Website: bh-photo
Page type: address-validator
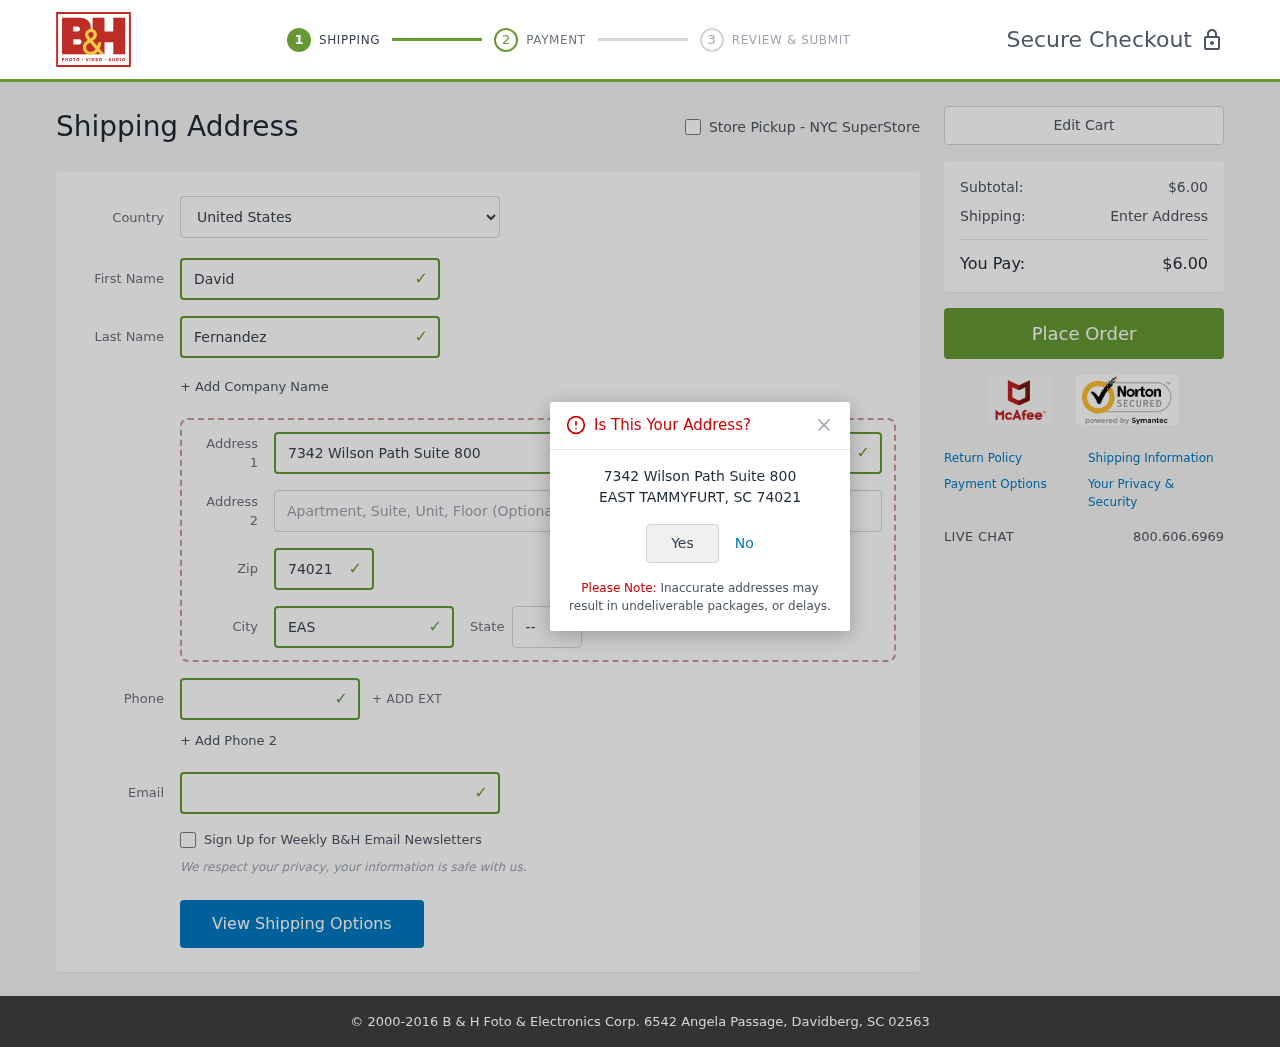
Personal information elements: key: PII_CITY
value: East Tammyfurt
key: PII_COUNTRY
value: United States
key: PII_EMAIL
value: david_fernandez@gmail.com
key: PII_FIRSTNAME
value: David
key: PII_LASTNAME
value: Fernandez
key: PII_PHONE
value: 6166758435
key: PII_POSTCODE
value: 74021
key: PII_STATE_ABBR
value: SC
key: PII_STREET
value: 7342 Wilson Path Suite 800
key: PII_CITY_CONFIRM
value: EAST TAMMYFURT
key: PII_POSTCODE_FULL
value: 74021
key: PII_POSTCODE_NUMERIC
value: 74021
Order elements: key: ORDER_SUBTOTAL
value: $6.00
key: ORDER_TOTAL
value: $6.00